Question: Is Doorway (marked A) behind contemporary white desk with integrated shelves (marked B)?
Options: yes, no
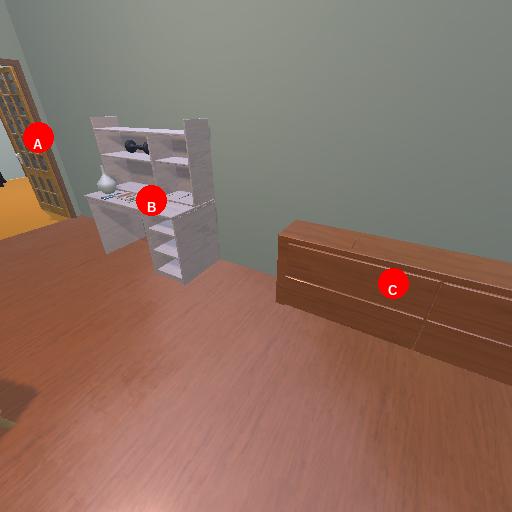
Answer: yes